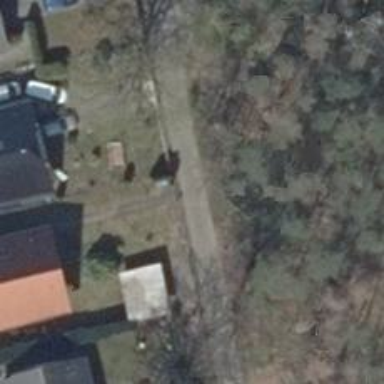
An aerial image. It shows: Footway along the road.